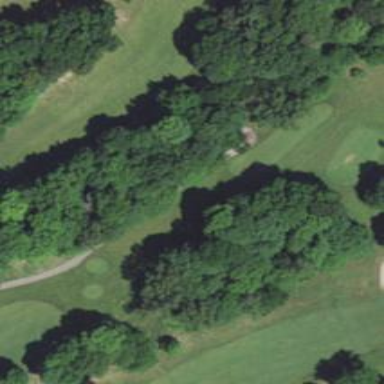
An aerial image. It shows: Golf cartpath that is also road path.